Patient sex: M
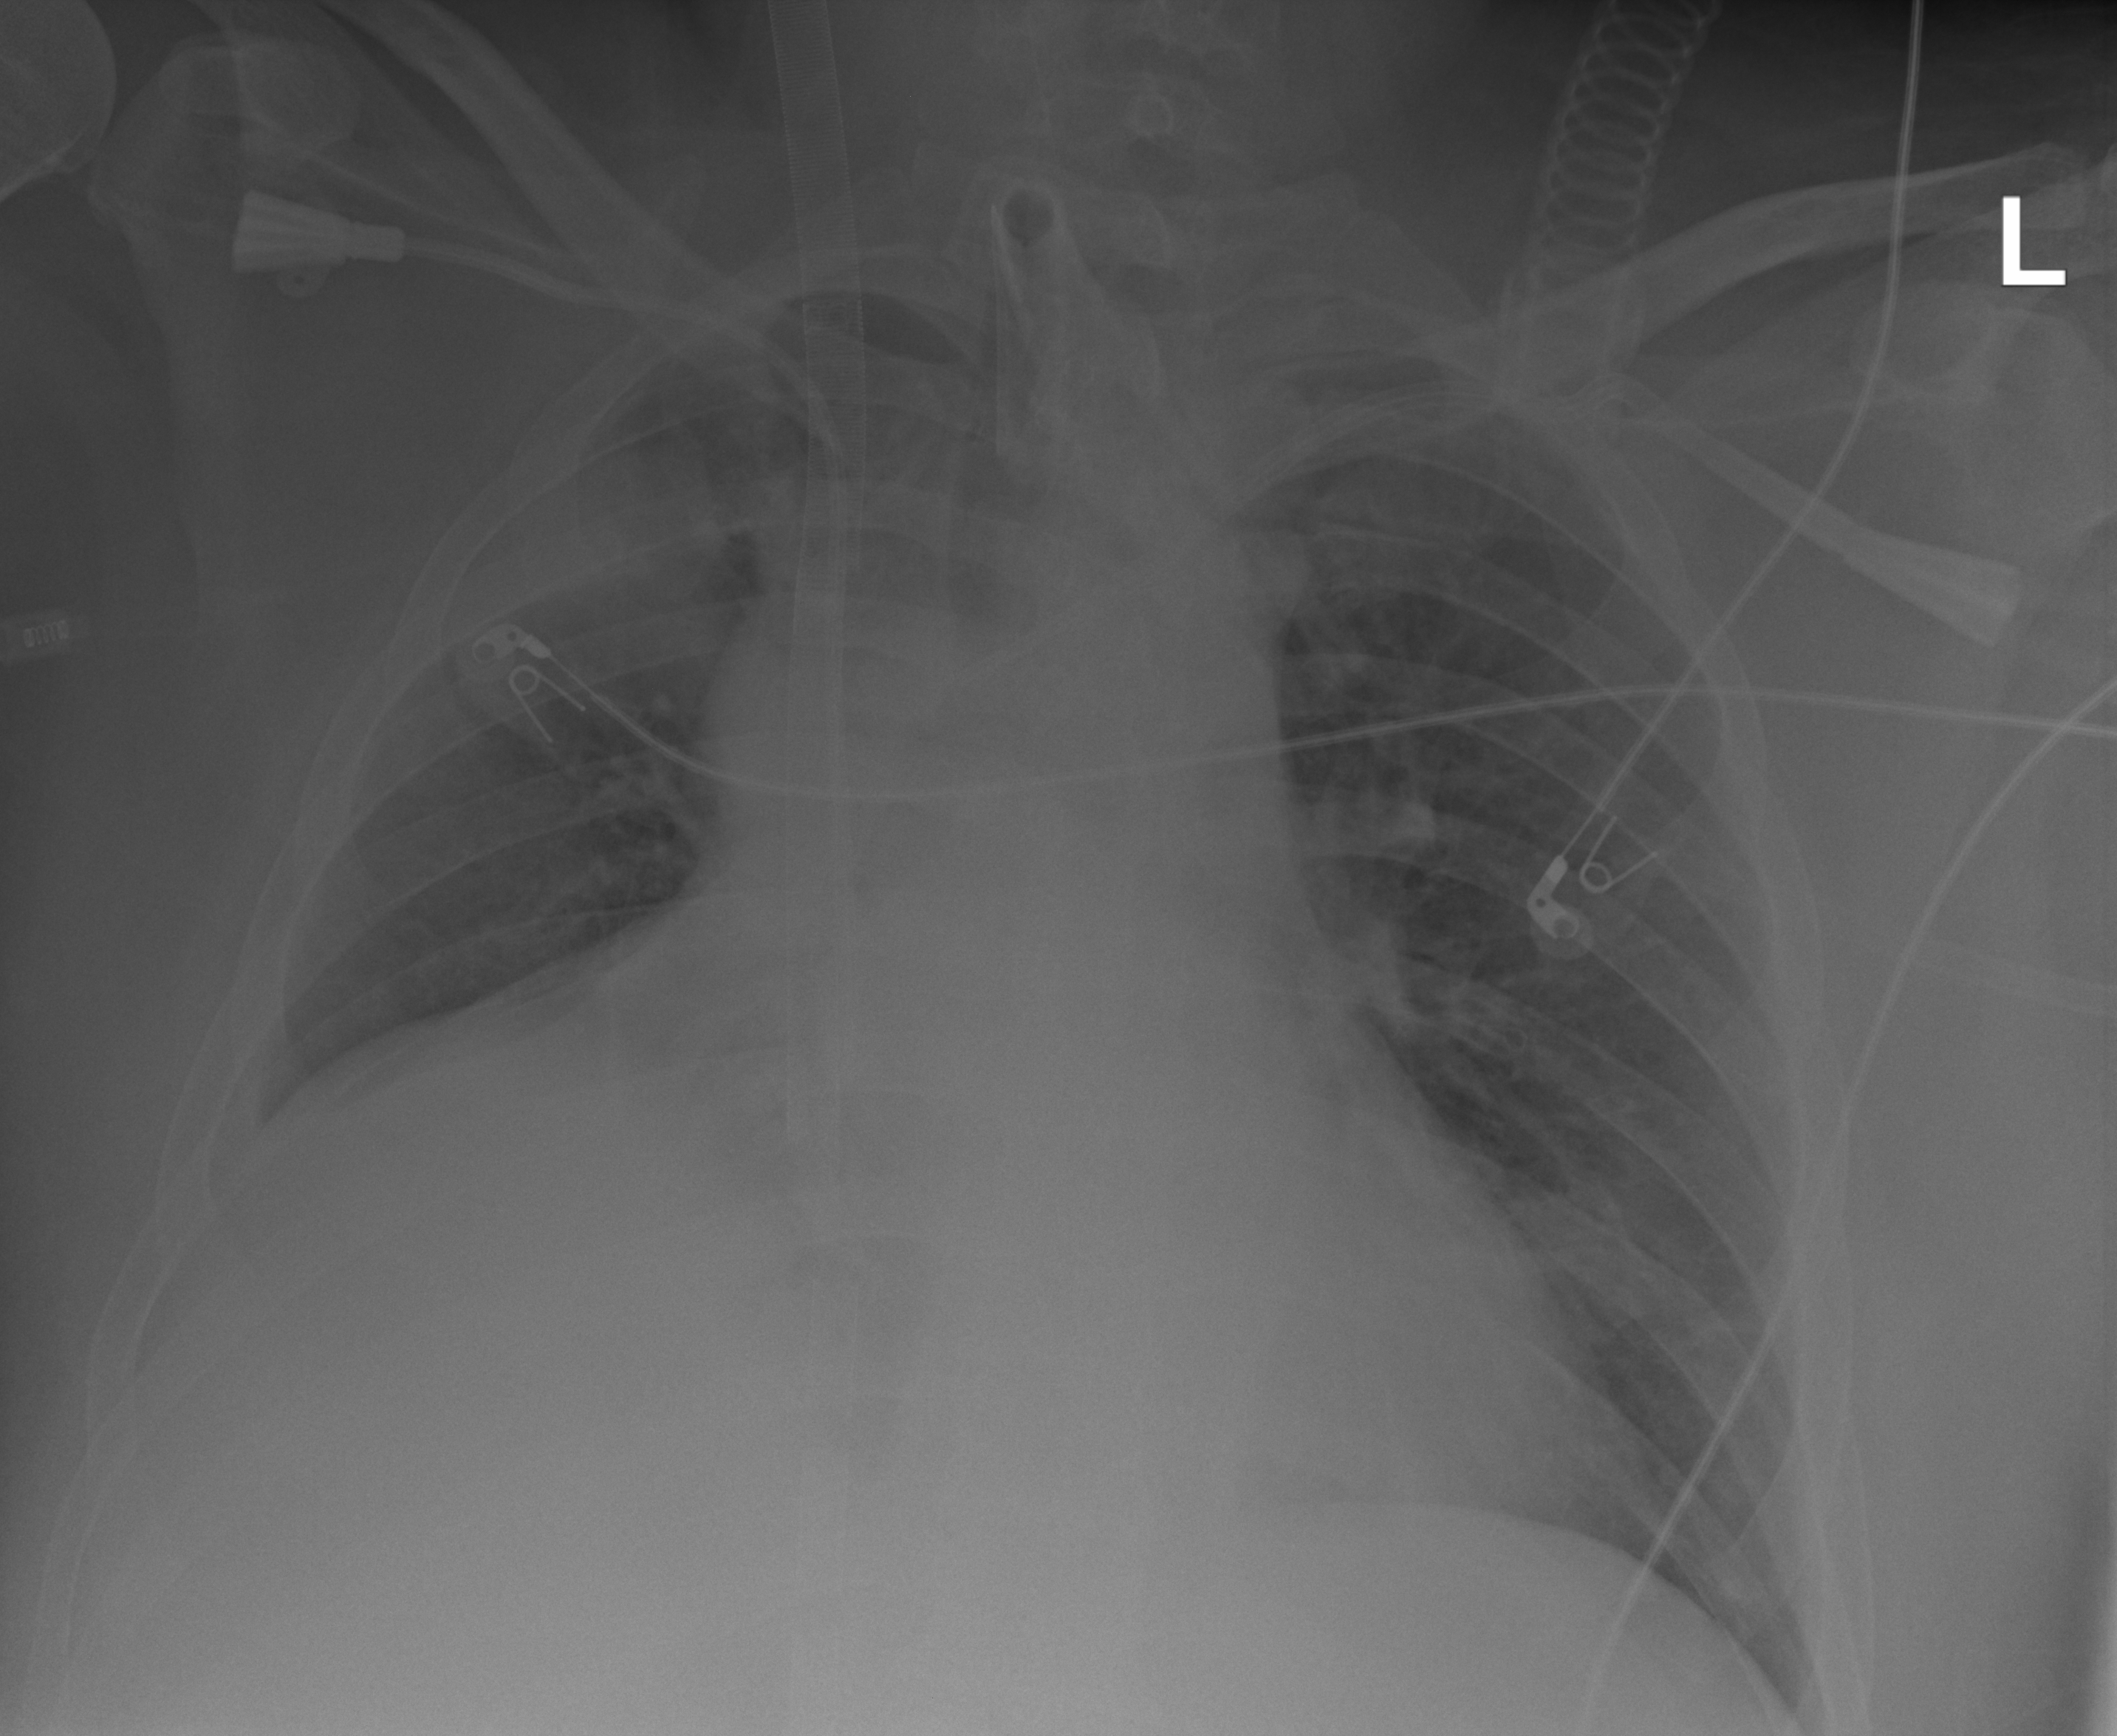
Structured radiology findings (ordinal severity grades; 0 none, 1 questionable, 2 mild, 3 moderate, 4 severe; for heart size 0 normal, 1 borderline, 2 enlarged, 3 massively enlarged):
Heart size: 2
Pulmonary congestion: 0
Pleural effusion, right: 2
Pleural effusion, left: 0
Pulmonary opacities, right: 1
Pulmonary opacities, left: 0
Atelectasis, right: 2
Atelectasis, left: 0